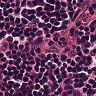
Metastatic tissue present: no